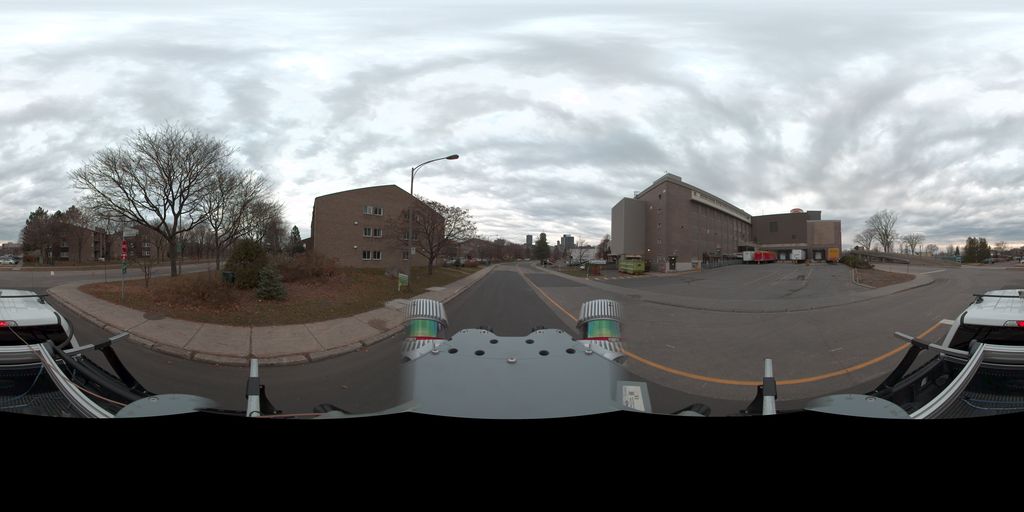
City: quebec_city